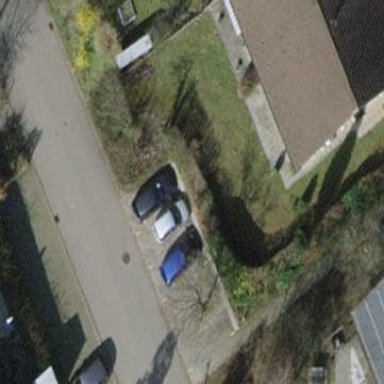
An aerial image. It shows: Street-side parking area.